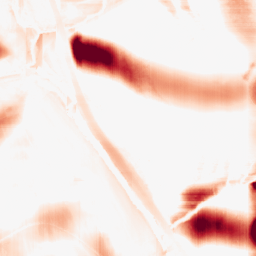
Category: morphological
Decomposition family: rolling_ball
Decomposition parameters: radius: 25
Upsampling method: regularized
Upsampling parameters: scale: 2
lambda_reg: 0.001
Upsampling scale: 2